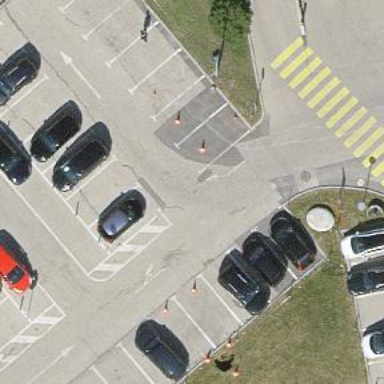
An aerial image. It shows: Parking aisle designated as service road.